Question: Well, I've got two tables: 'SaveBatch' and 'SaveBatchLocal'. They have equal fields. First table is insertable in Hibernate and second is not. This is my code:
'''
@Override
@Transactional(readOnly = false)
public void add(LinkedList<SmsEntity> smsEntityList) {
try {
Session session = null;
session = this.sessionFactory.getCurrentSession();
Iterator<SmsEntity> iterator = smsEntityList.iterator();
while (iterator.hasNext()) {
session.save(iterator.next());
}
} catch (Exception e) {
e.printStackTrace();
}
}
'''
The only thing I change is table name in entity class:
'''
@Entity
@Table(name = "smsc.SaveBatch")
public class SmsEntity {
@Id
@Column(name = "id")
private int id;
@Column(name = "nextid")
private Integer nextId;
...
'''
If '@Table(name = "smsc.SaveBatch")'
everything is fine, if
'@Table(name = "smsc.SaveBatchLocal")'
no new rows. What is wrong? Also, this is my Oracle SQL Developer pic:

They have got different icons with unknown meanings.
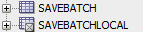
Answer: SaveBatchLocal is a 'global temporary' table, which means that its contents are only visible to the connection that inserted them, and are automatically deleted when that session ends.
See <URL>